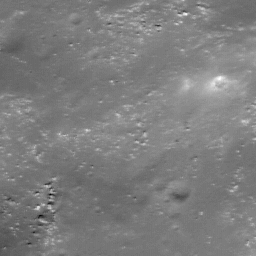
Host type: background_regolith
Lunar coordinates: latitude nan, longitude nan